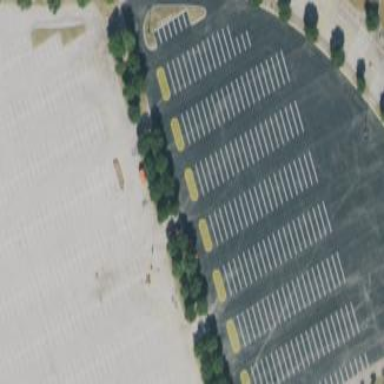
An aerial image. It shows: Parking area with surface.